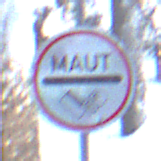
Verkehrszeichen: MautflichtigeStrecke
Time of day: MorningAfternoon
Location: Outdoor (Nature)
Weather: Clear
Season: Winter
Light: Natural